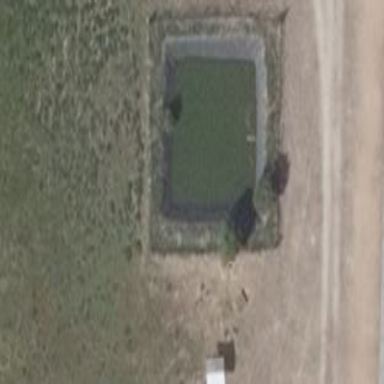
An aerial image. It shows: Water storage reservoir used as fire water pond. It serves as emergency water source.